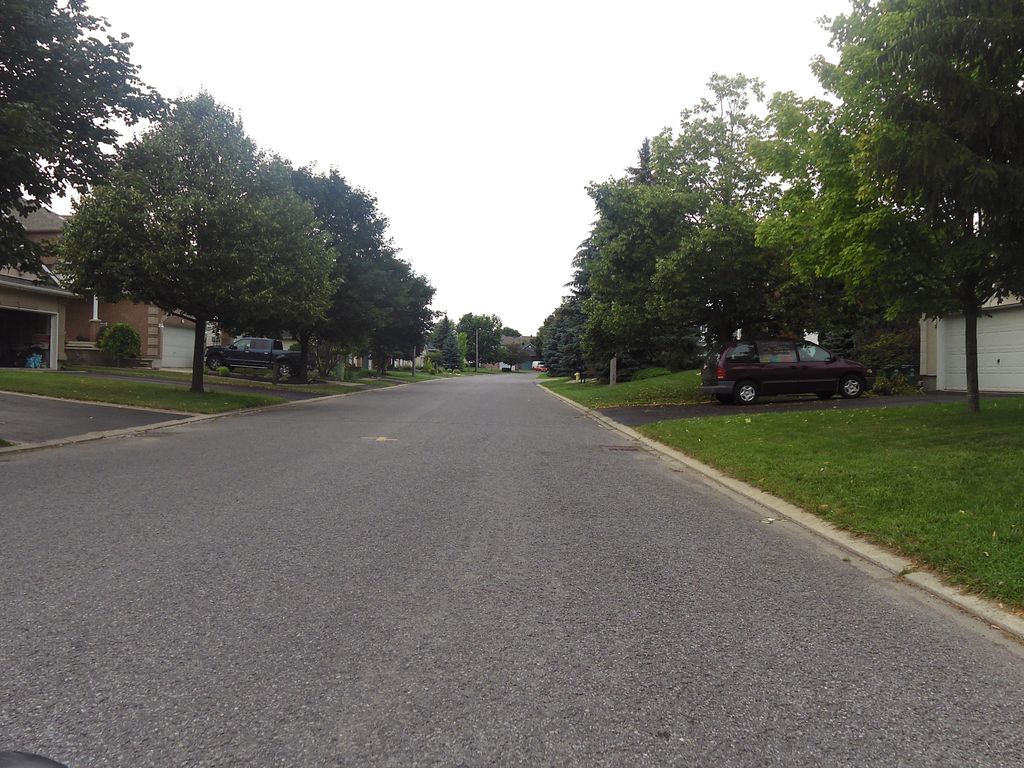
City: ottawa-gatineau